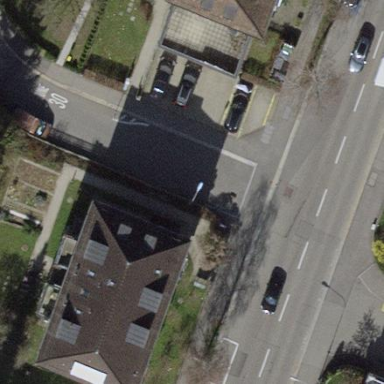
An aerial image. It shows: Hipped-roof building with apartments.